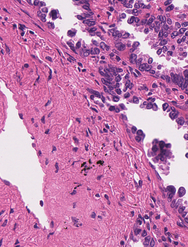
Tumor epithelial tissue: yes
Tumor-associated stroma tissue: yes
Normal tissue: no